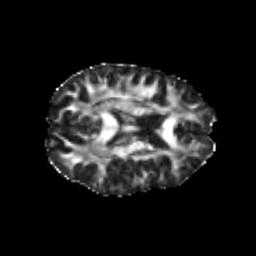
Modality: FA
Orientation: axial
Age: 20
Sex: female
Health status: healthy
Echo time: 0.074 s